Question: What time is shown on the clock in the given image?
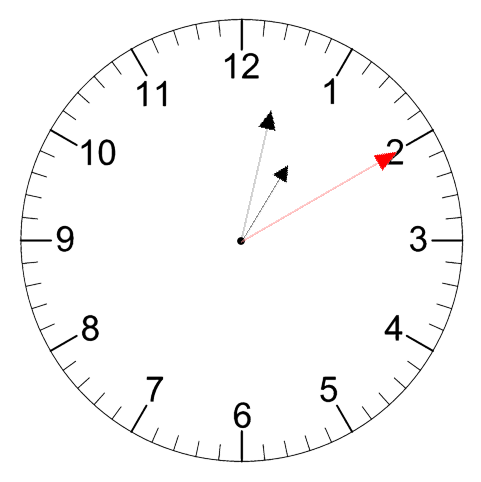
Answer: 01:02:10